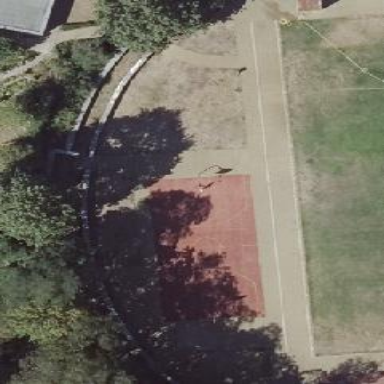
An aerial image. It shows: Archery pitch for leisure and sport.